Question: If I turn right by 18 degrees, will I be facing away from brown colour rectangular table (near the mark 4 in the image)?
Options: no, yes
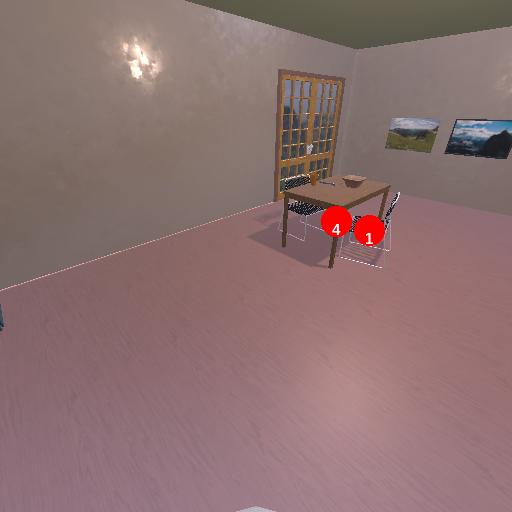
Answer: no